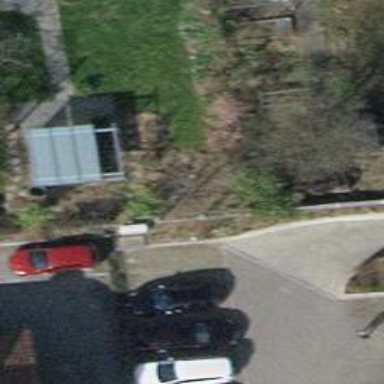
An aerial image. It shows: Street cabinet.